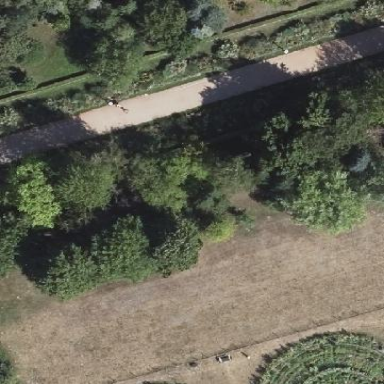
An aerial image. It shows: Garden area designated for leisure land.